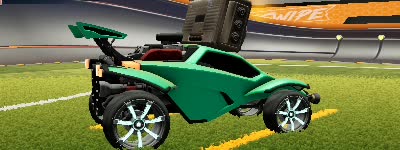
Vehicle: octane